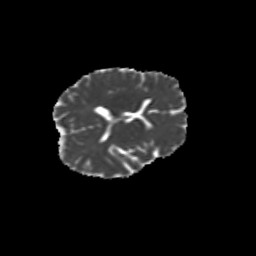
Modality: MD
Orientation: axial
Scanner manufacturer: siemens
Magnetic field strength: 3 T
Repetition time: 9.2 s
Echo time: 0.084 s